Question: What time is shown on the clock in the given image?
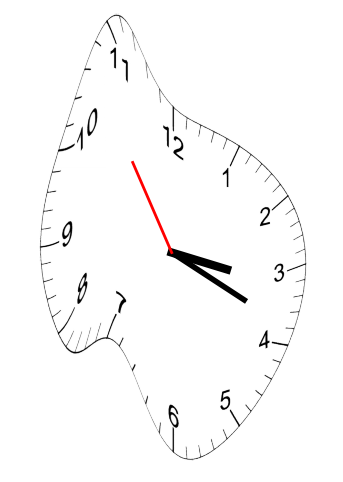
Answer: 03:18:54